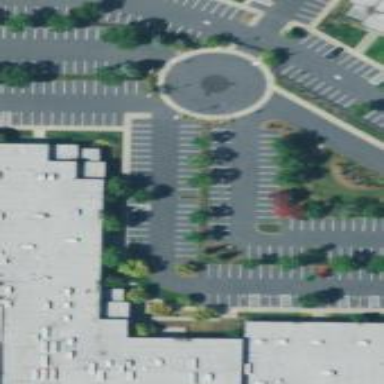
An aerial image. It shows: Parking space is available.